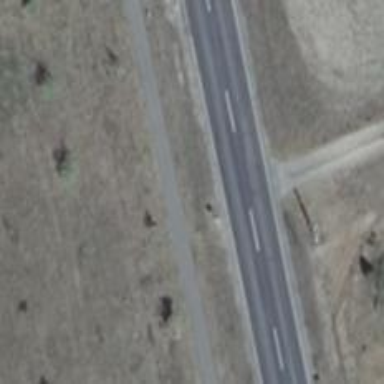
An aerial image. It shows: Secondary road with asphalt surface.